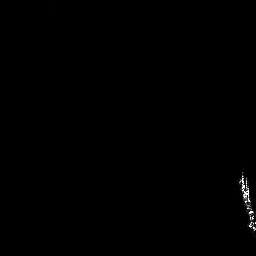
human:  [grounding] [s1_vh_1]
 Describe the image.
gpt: In the satellite image, there is  <ref>1 medium ship </ref> <box>[[92, 64, 99, 91, 0]]</box> located at bottom right.